Question: I am creating two edittext. All the attributes are same except input type. One is email and other is password. If I remove 'android:inputType' there is no change in width.
'''
<EditText
android:id="@+id/edittext_email"
android:layout_width="wrap_content"
android:layout_height="40dp"
android:layout_marginTop="10dp"
android:background="@drawable/custom_edit"
android:ems="12"
android:hint="@string/email_address"
android:inputType="textEmailAddress"
android:paddingLeft="10dp" />
<EditText
android:id="@+id/edittext_password"
android:layout_width="wrap_content"
android:layout_height="40dp"
android:layout_marginTop="10dp"
android:background="@drawable/custom_edit"
android:ems="12"
android:hint="@string/password"
android:inputType="textPassword"
android:paddingLeft="10dp" />
'''

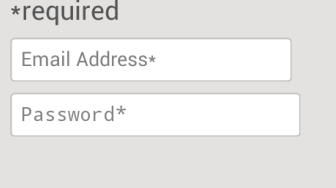
Answer: As you said, the problem is caused by setting the inputType to textPassword in your xml (note that it also changes the font of the text).
Try this solution:
1- Keep the inputType to password
2- Add the following code in the view that contains the editText:
'''
EditText password = (EditText) findViewById(R.id.edittext_password);
password.setTypeface(Typeface.DEFAULT);
password.setTransformationMethod(new PasswordTransformationMethod());
'''
This will actually fix the font, and, hopefully, the size of the edittext as well.